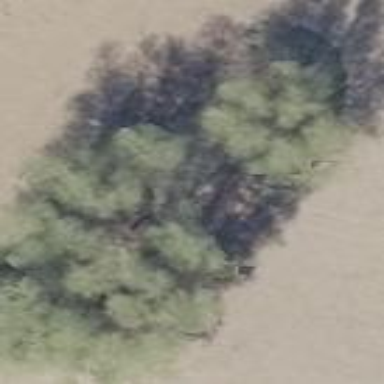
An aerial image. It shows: Patch of scrub vegetation.